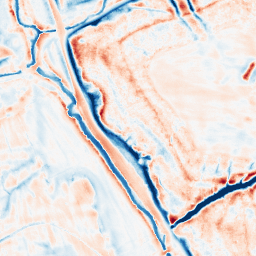
Category: edge_preserving
Decomposition family: bilateral
Decomposition parameters: d: 21
sigma_color: 150
sigma_space: 75
Upsampling method: lanczos
Upsampling parameters: scale: 2
Upsampling scale: 2